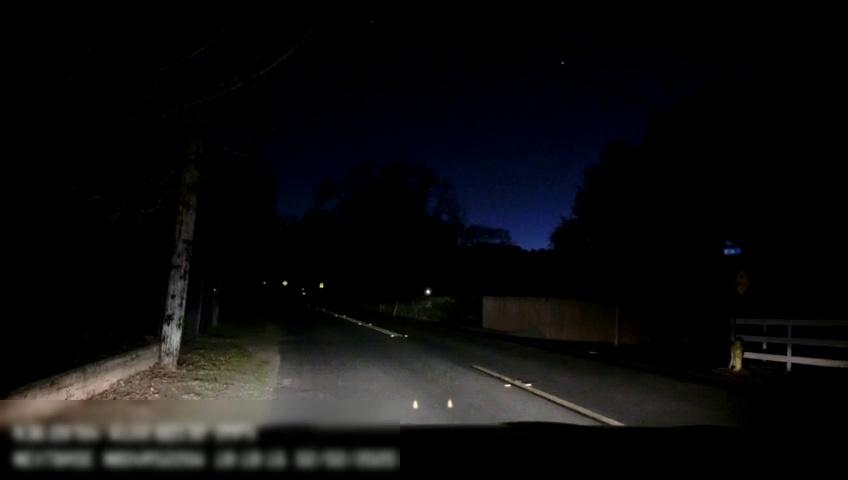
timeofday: Night
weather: Other
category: Drivable Space
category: Lanes | Current Lane
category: Traffic | Signs